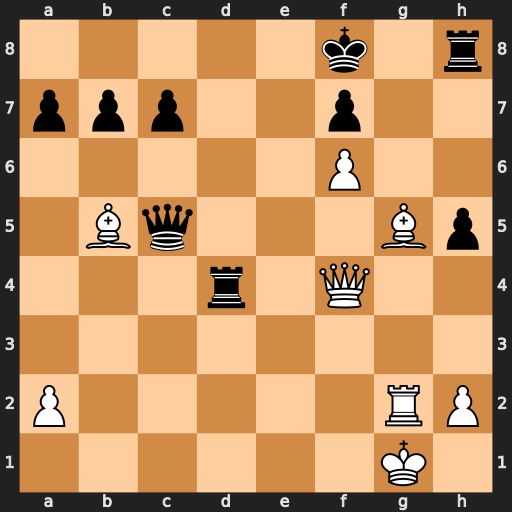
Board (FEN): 5k1r/ppp2p2/5P2/1Bq3Bp/3r1Q2/8/P5RP/6K1
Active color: w
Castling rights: -
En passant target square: -
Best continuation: Bh6+ Rxh6 Qxh6#